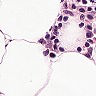
Metastatic tissue present: no